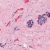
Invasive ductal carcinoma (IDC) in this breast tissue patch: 0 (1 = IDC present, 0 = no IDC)